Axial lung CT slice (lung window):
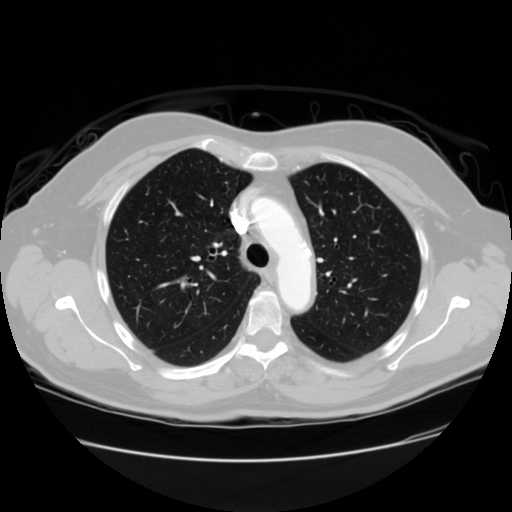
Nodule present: no